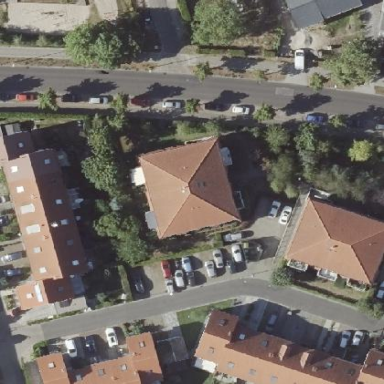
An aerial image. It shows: Charming apartments building with mansard roof design.